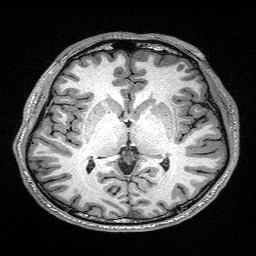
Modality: T1w
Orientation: coronal
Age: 23
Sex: male
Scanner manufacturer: siemens
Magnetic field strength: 3 T
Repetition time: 2.4 s
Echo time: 0.03 s